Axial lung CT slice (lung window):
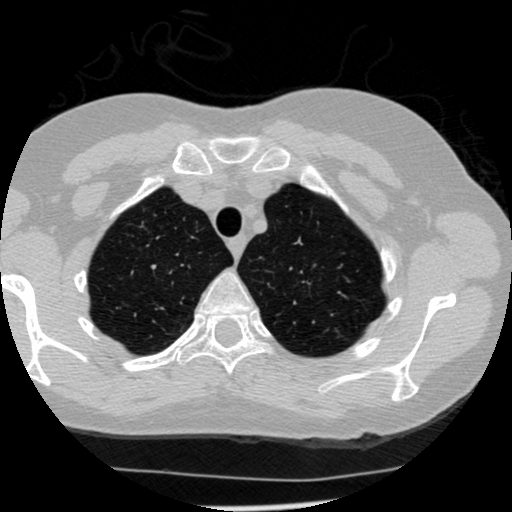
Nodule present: no